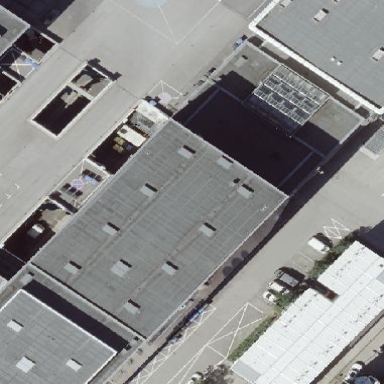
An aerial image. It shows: Section of the building dedicated to exhibitions - exhibition hall.